Question: I'm just starting to use Phone Gap with jQuery Mobile so I don't quite know how to debug and what sort of debugging tools are available on the emulators.
The header title bar gets pushed down a bit on the Android emulator (AVD_for_Nexus_7_by_Google). However, everything looks fine on the iOS simulator and web browsers.
Any ideas what might be happening or what I might try to debug this?
Here's the code:
'''
<!-- Start of index page -->
<div data-role="page" id="index">
<div data-role="header">
<a href="index.html" data-icon="home" class="ui-btn-left" data-transition="slide" data-direction="reverse">Home</a>
<h1>Hello!</h1>
</div><!-- /header -->
<div data-role="content">
<ul data-role="listview" data-filter="true" data-inset="true">
<li><a href="" data-transition="slide">hihi</a>
<ul data-role="listview" data-filter="true" data-inset="true">
<li><a href="" data-transition="slide">hihi1</a>
<ul data-role="listview" data-filter="true" data-inset="true">
<li>examplea</li>
<li>exampleb</li>
<li>exampleb</li>
</ul>
</li>
<li><a href="" data-transition="slide">hihi2</a>
<ul data-role="listview" data-filter="true" data-inset="true">
<li>example2</li>
<li>example2</li>
<li>example2</li>
</ul>
</li>
<li><a href="" data-transition="slide">hihi3</a>
<ul data-role="listview" data-filter="true" data-inset="true">
<li>example3</li>
<li>example3</li>
<li>example3</li>
</ul>
</li>
</ul>
</li>
</ul>
</div><!-- /content -->
</div><!-- /page -->
'''
Here's an image of what I'm seeing:

Thank you for your time!
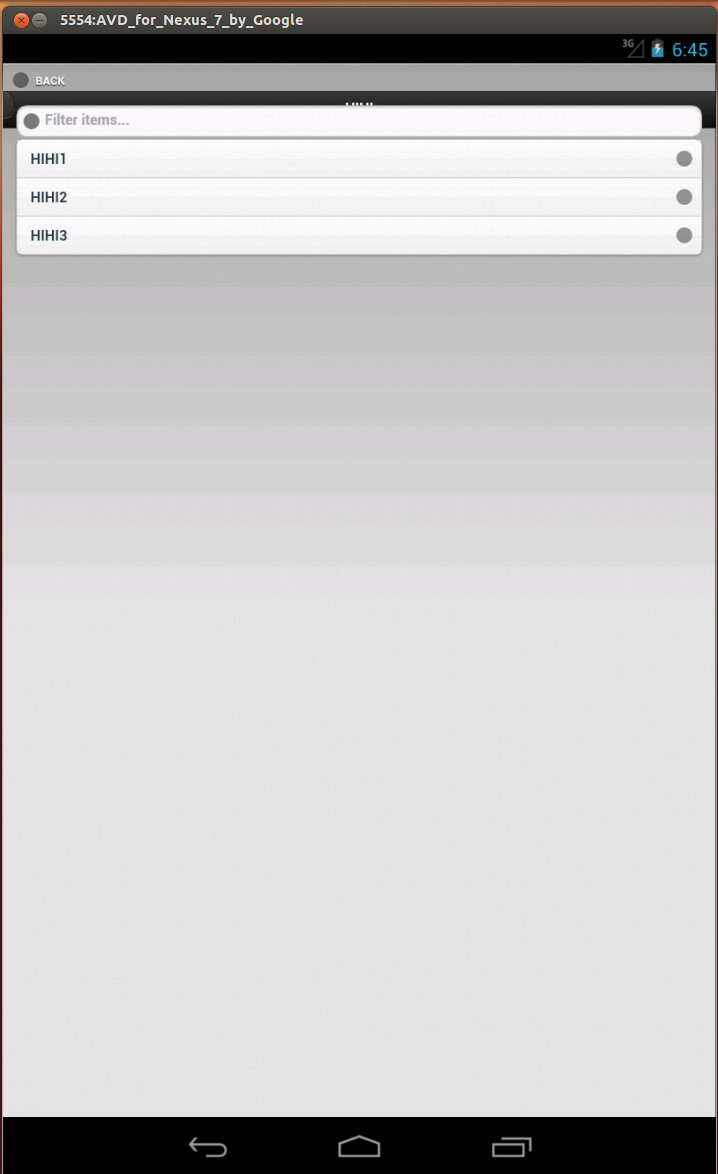
Answer: Add 'margin-top:0' in your code.
Code is :-
'''
.ui-shadow, .ui-btn-up-a, .ui-btn-hover-a, .ui-btn-down-a, .ui-body-b, .ui-btn-up-b, .ui- btn-hover-b, .ui-btn-down-b, .ui-bar-c, .ui-body-c, .ui-btn-up-c, .ui-btn-hover-c, .ui-btn-down-c, .ui-bar-c, .ui-body-d, .ui-btn-up-d, .ui-btn-hover-d, .ui-btn-down-d, .ui-bar-d, .ui-body-e, .ui-btn-up-e, .ui-btn-hover-e, .ui-btn-down-e, .ui-bar-e, .ui-overlay-shadow, .ui-shadow, .ui-btn-active, .ui-body-a, .ui-bar-a {
box-shadow: none;
margin-top: 0;
text-shadow: none;
}
'''
Just add this to your CSS. Also remember PhoneGap is easy, just make sure you read the documentation properly.